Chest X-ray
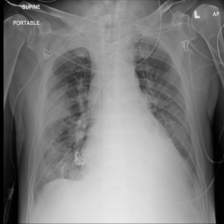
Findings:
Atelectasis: negative
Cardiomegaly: negative
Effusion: negative
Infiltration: positive
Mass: negative
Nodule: negative
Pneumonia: negative
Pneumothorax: negative
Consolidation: negative
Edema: negative
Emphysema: negative
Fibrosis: negative
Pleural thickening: negative
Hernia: negative